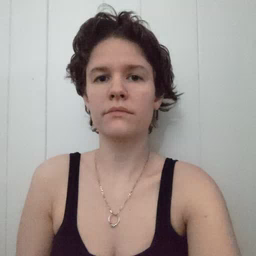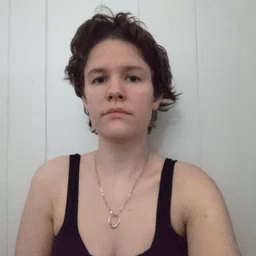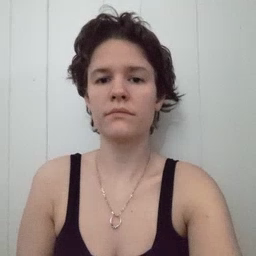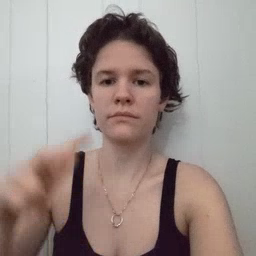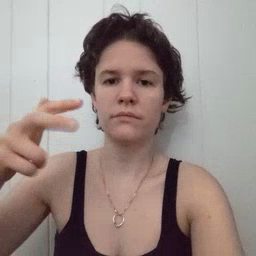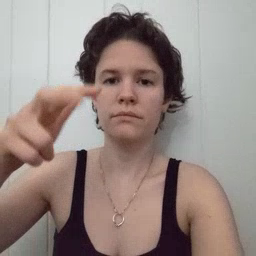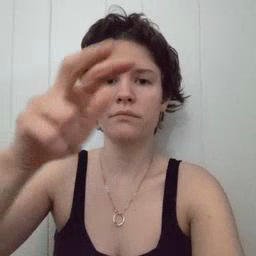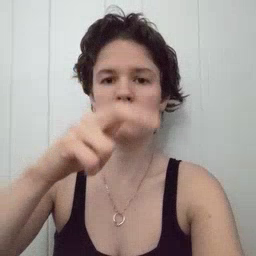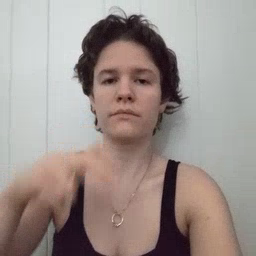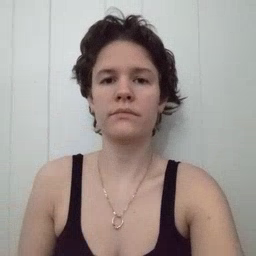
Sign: helicopter